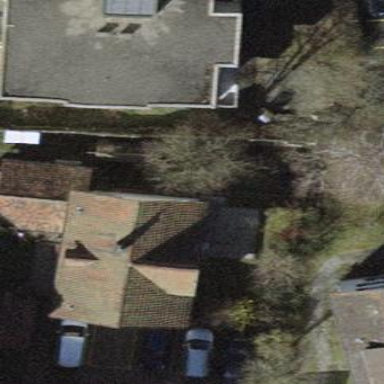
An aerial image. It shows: Detached building with gabled roof made of rosy-brown roof tiles. The roof is oriented along the building.